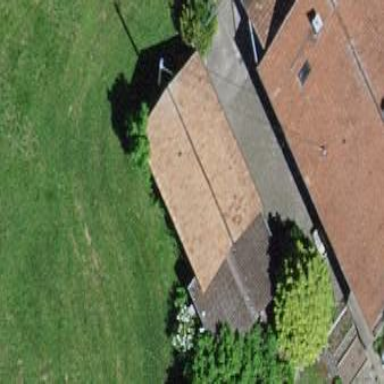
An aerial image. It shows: Rural barn.